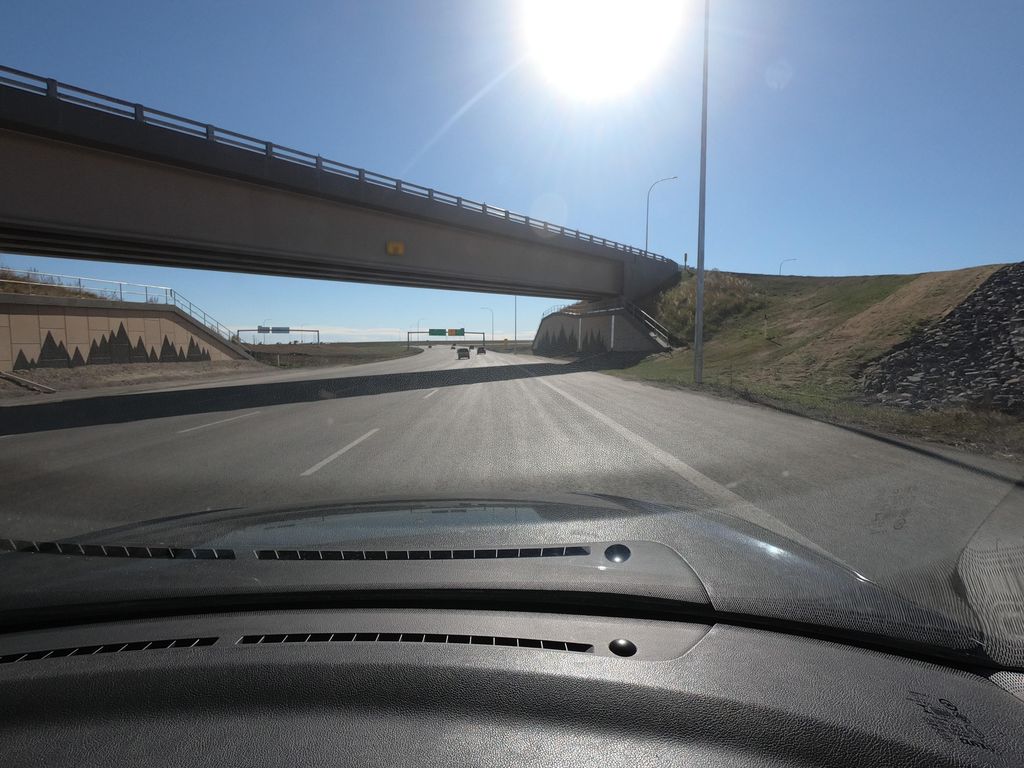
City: calgary